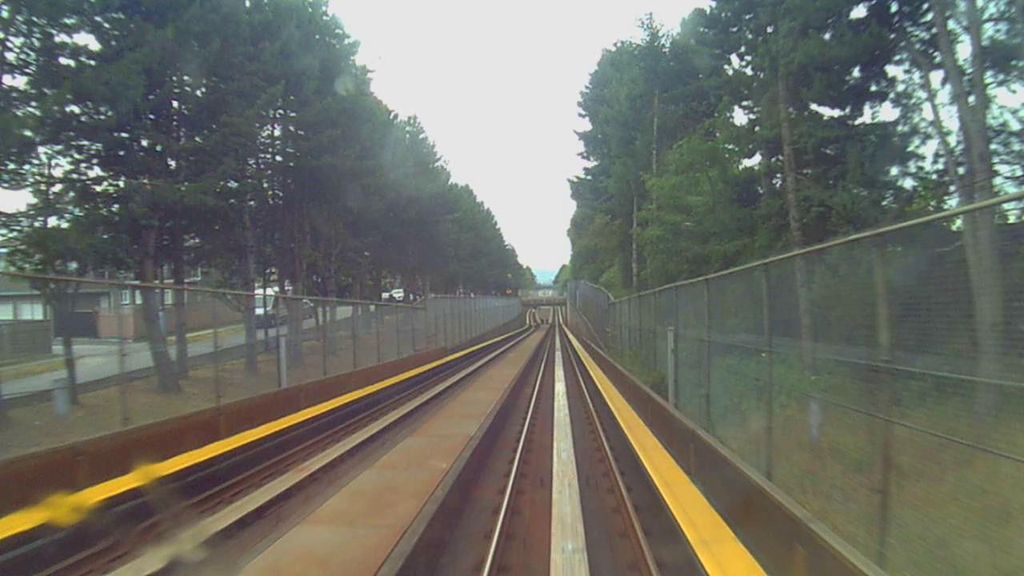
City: vancouver